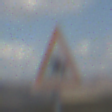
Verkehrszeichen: ReiterRechts
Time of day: Midday
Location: Outdoor (Nature)
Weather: PartlyCloudy
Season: NotSpecified
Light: Natural